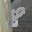
Label: 8